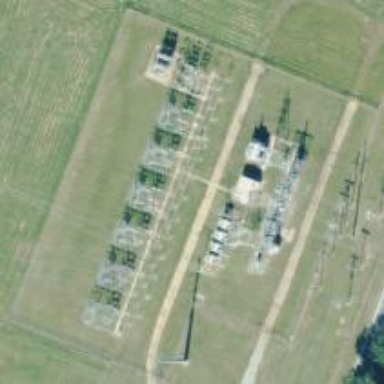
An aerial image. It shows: Distribution power substation secured by fence.